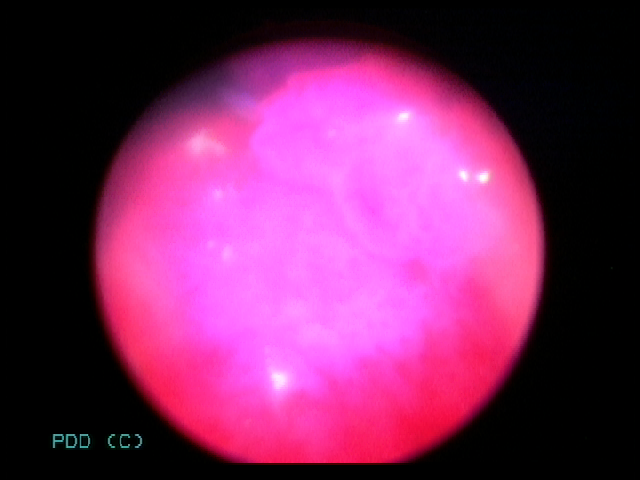
Modality: BLC
Class: Malignant
Subclass: HighGradePapillary
Lesion: L1
Stage: Ta
Morphology: Papillary
Bladder cancer association: Yes